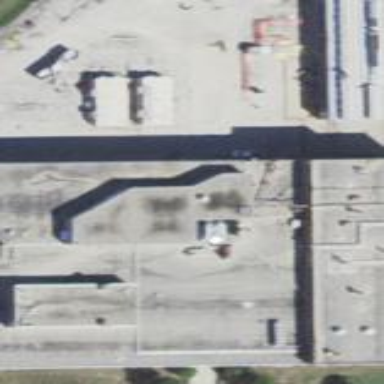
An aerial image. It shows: Warehouse building.